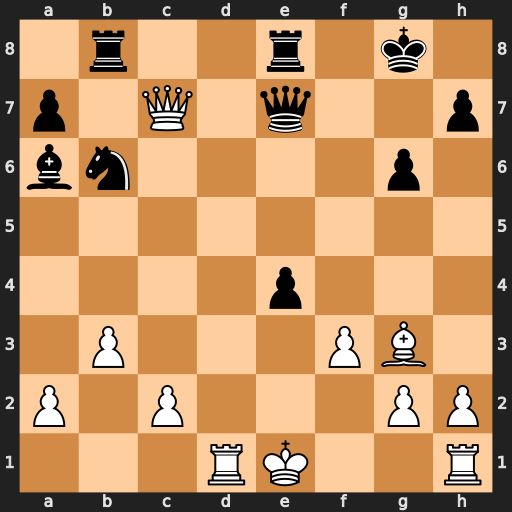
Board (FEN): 1r2r1k1/p1Q1q2p/bn4p1/8/4p3/1P3PB1/P1P3PP/3RK2R
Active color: w
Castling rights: K
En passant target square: -
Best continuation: Qxe7 Rxe7 Bxb8